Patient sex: M
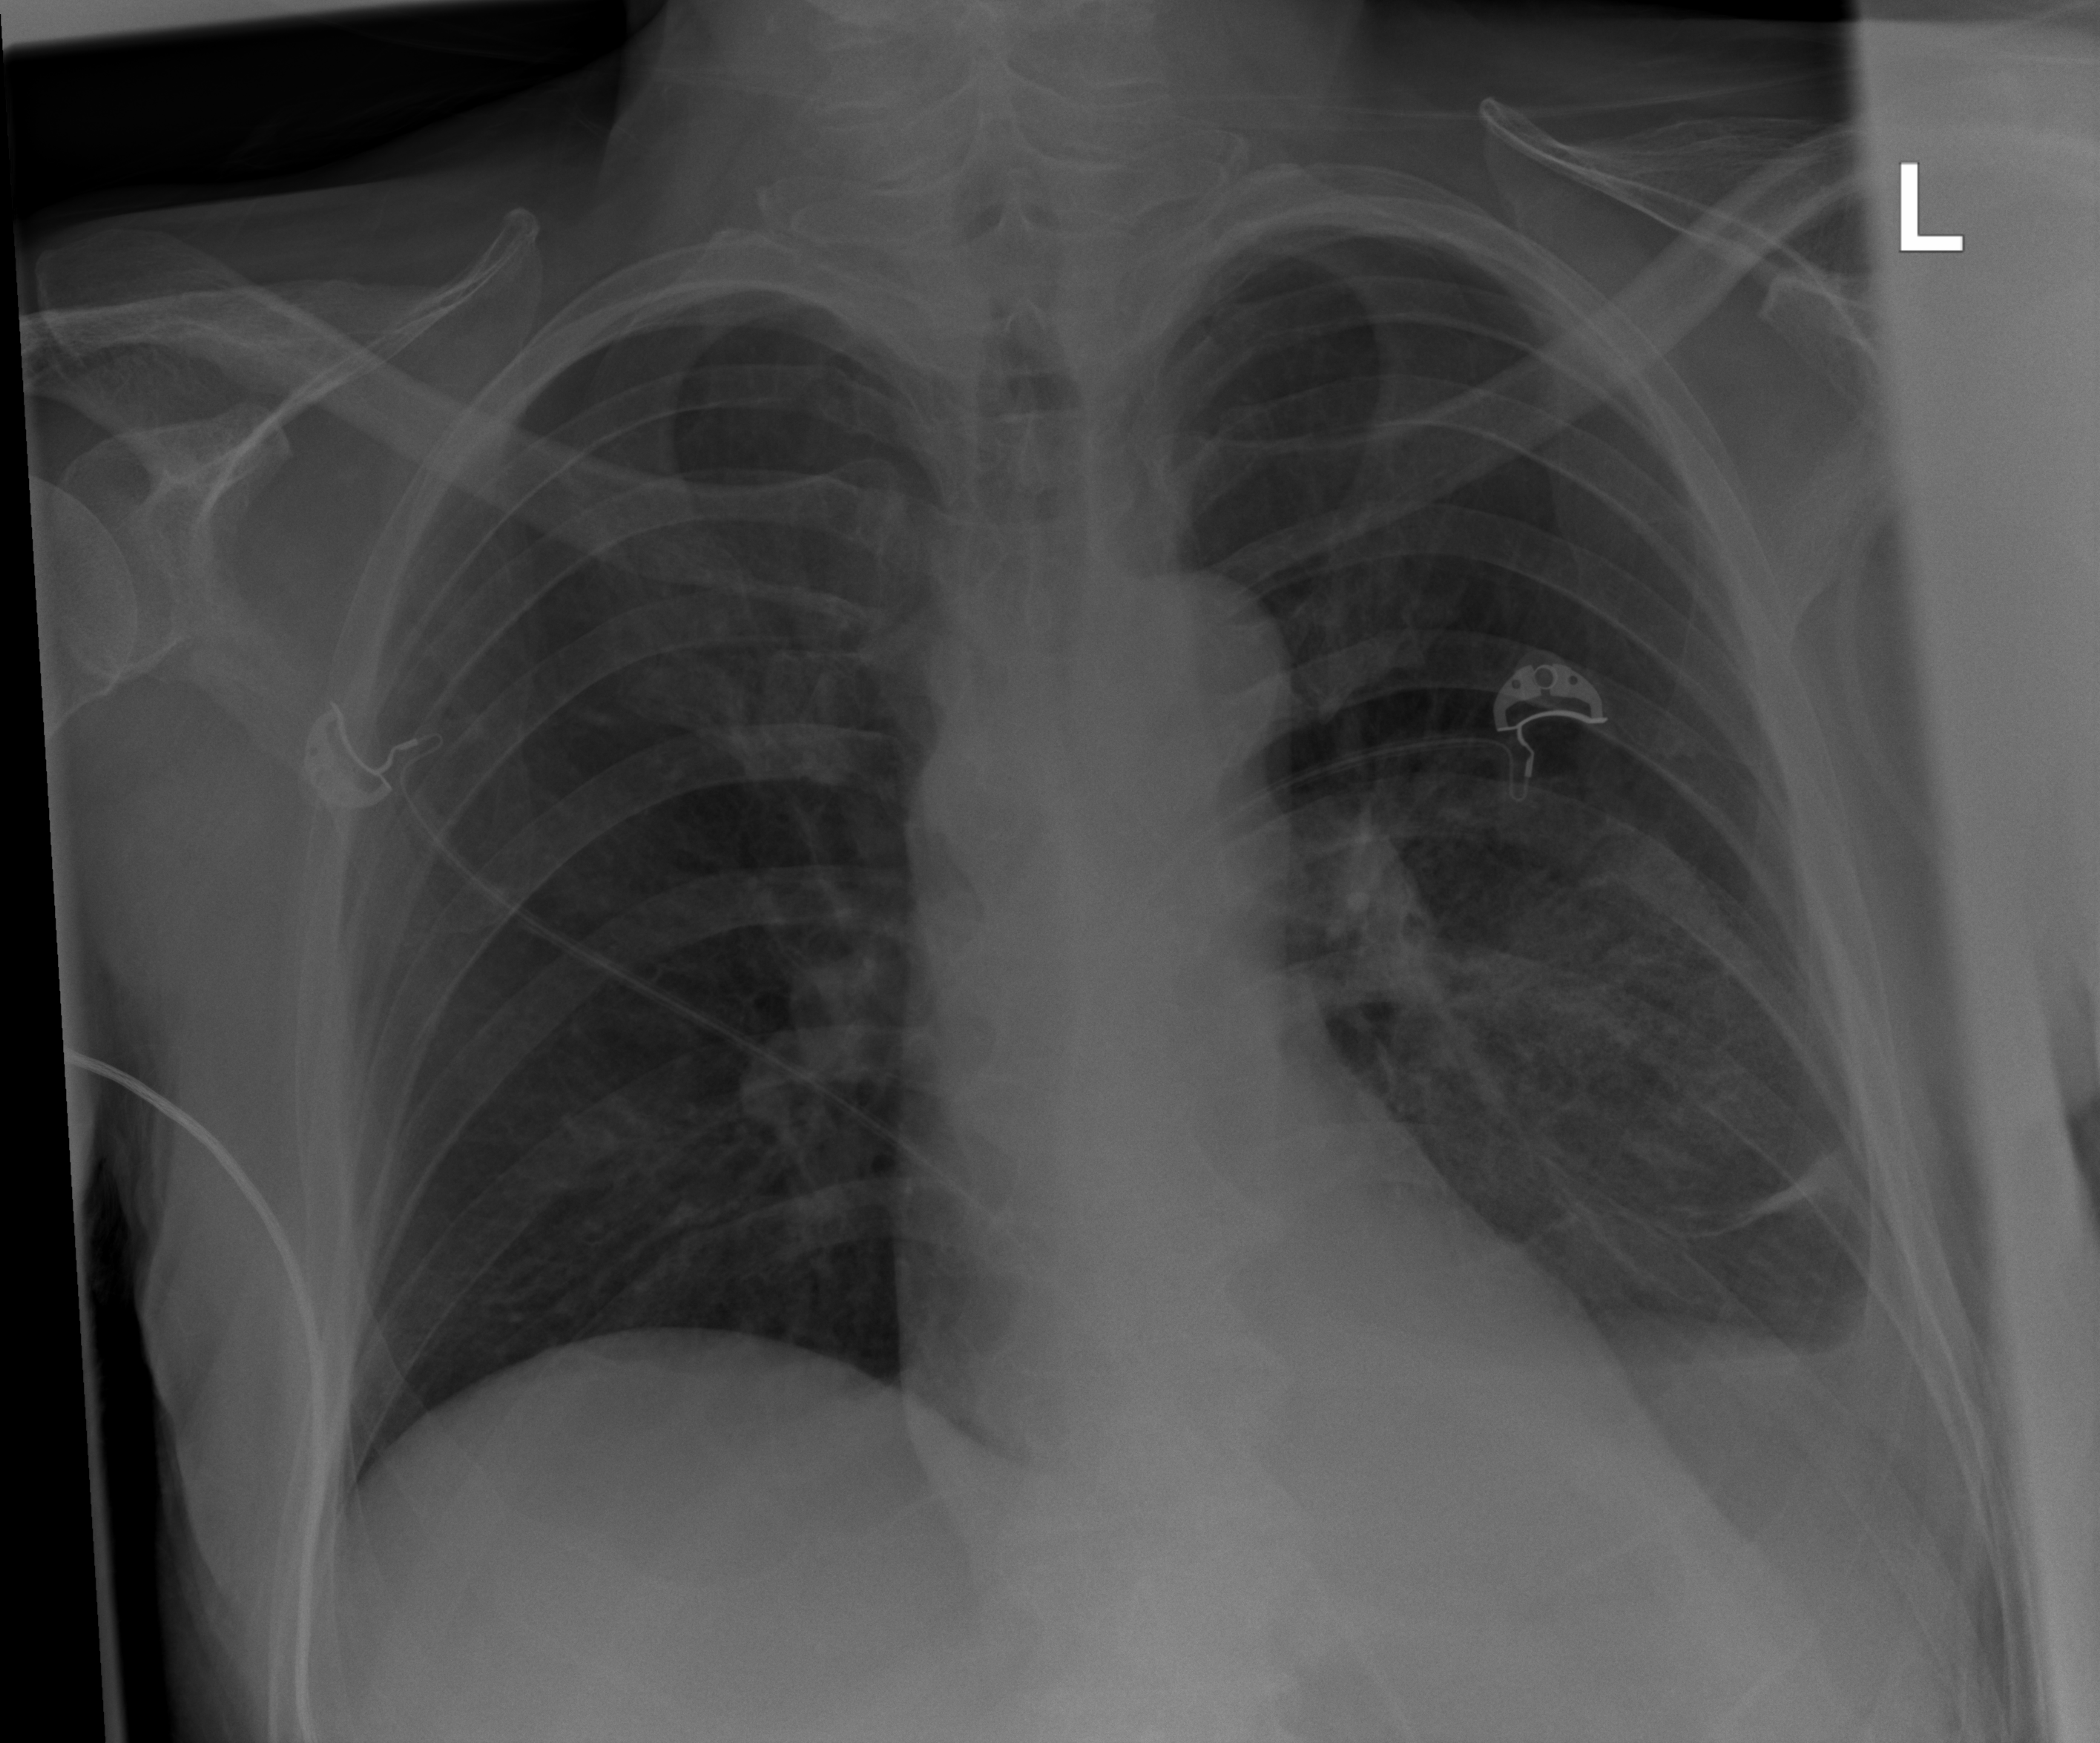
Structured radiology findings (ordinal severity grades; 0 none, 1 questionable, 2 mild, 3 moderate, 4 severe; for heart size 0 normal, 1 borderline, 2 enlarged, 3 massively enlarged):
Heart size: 0
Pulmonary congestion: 0
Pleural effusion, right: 0
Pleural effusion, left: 2
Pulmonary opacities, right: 0
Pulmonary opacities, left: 2
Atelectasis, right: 0
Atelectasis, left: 2